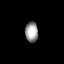
Tissue: lung
Cell type: Endothelial cells
Senescence score: 0.5518
Nuclear area (px): 260
Mean DAPI intensity: 152.504